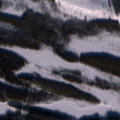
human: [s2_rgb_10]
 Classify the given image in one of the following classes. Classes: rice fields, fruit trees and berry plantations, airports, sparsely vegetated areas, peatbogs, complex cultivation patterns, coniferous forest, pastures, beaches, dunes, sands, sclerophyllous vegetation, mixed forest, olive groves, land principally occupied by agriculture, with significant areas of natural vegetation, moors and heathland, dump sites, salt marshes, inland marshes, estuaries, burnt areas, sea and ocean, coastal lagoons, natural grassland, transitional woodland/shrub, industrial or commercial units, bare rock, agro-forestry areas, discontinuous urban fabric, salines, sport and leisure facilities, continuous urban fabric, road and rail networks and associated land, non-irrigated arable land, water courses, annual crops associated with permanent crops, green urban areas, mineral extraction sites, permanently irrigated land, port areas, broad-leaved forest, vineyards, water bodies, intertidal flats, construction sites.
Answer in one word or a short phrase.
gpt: coniferous forest, mixed forest, transitional woodland/shrub